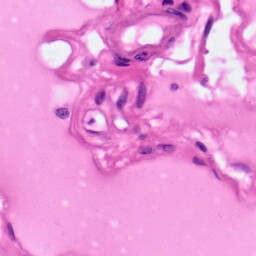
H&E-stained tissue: Pancreatic